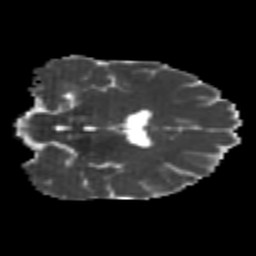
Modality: MD
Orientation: coronal
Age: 20
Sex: male
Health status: healthy
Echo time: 0.074 s